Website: apple-inc
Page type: payment
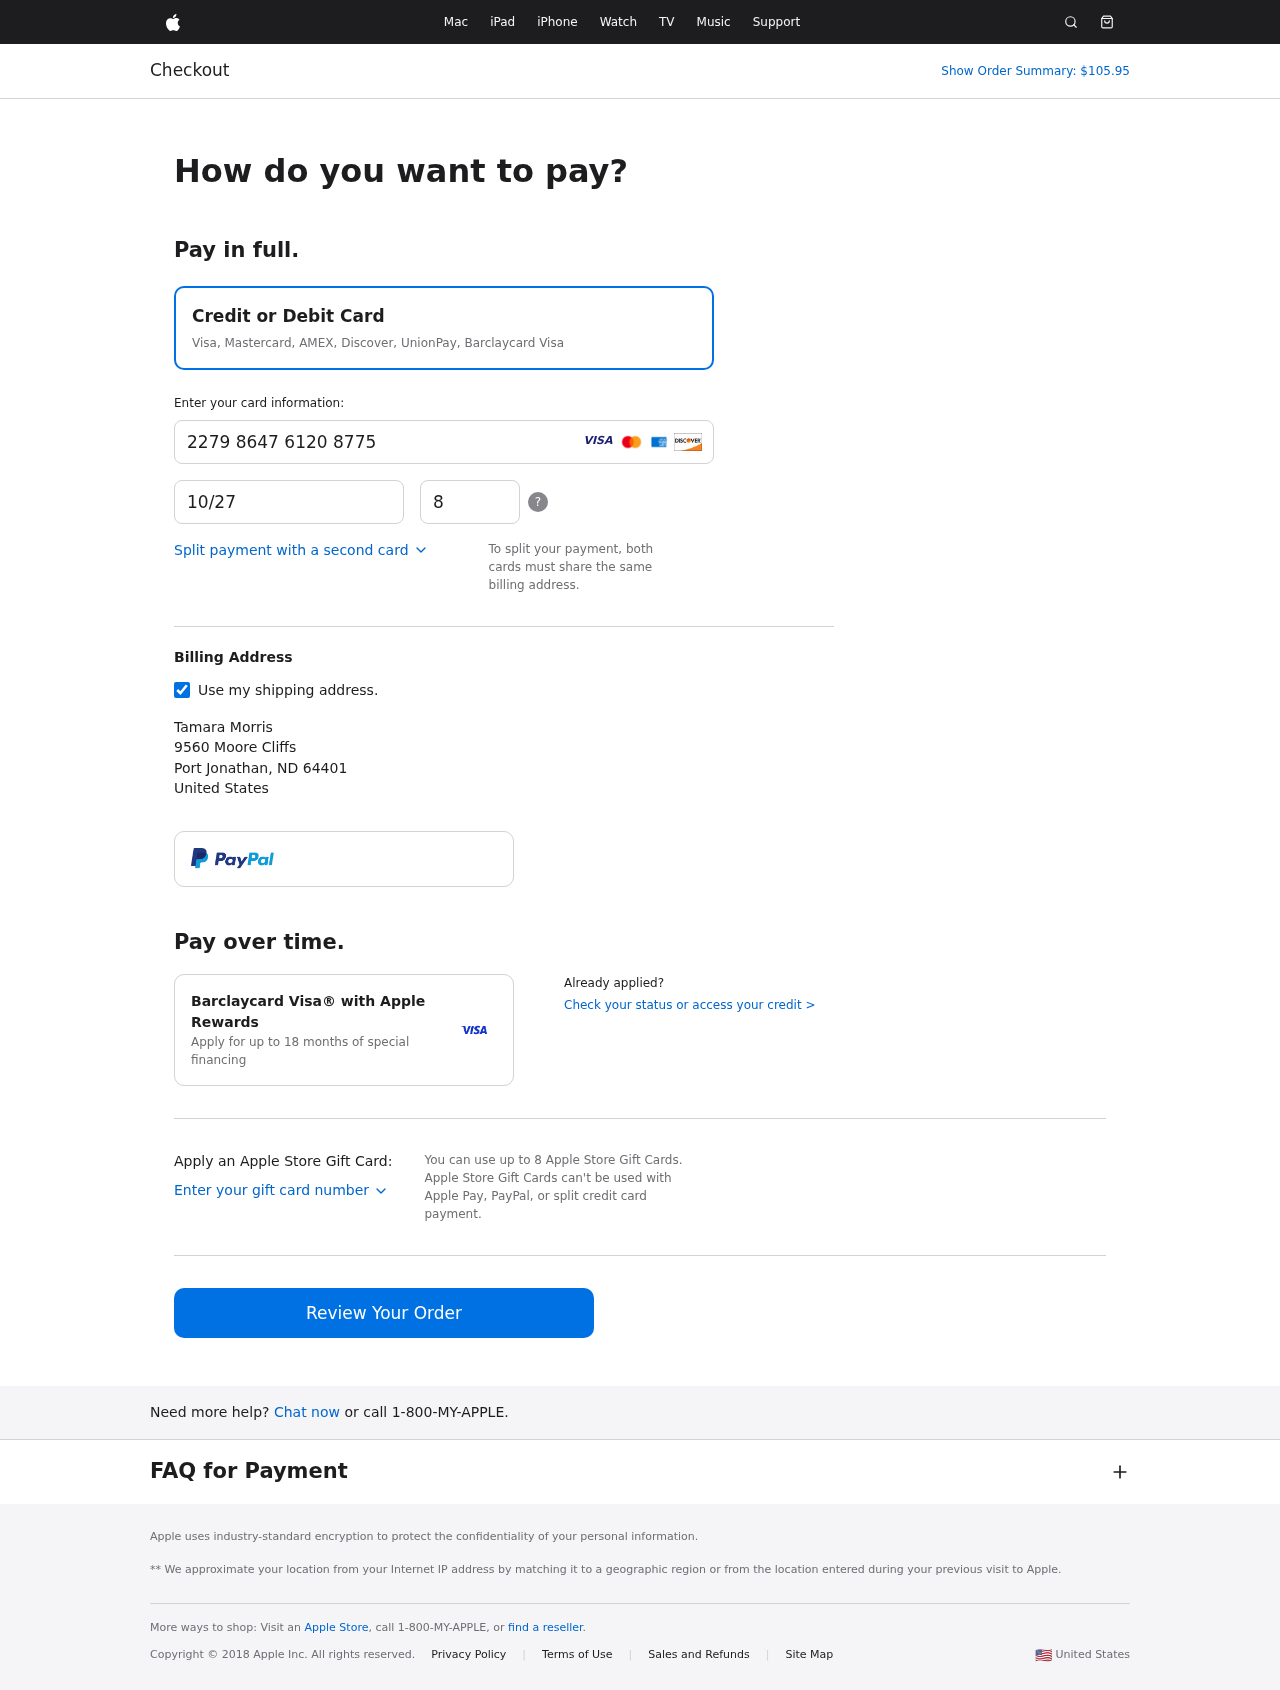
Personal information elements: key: PII_CARD_CVV
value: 832
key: PII_CARD_EXPIRY
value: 10/27
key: PII_CARD_NUMBER
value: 2279 8647 6120 8775
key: PII_CITY
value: Port Jonathan
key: PII_COUNTRY
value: United States
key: PII_FULLNAME
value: Tamara Morris
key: PII_POSTCODE
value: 64401
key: PII_STATE_ABBR
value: ND
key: PII_STREET
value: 9560 Moore Cliffs
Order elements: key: ORDER_TOTAL
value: Show Order Summary: $105.95